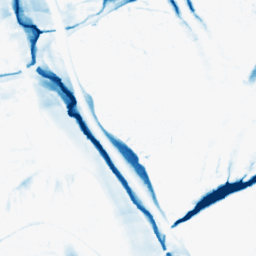
Category: morphological
Decomposition family: morphological_ellipse
Decomposition parameters: operation: closing
width: 20
height: 50
Upsampling method: linear_exact
Upsampling parameters: scale: 2
Upsampling scale: 2